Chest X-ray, PA view. Patient: 51 years old, sex M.
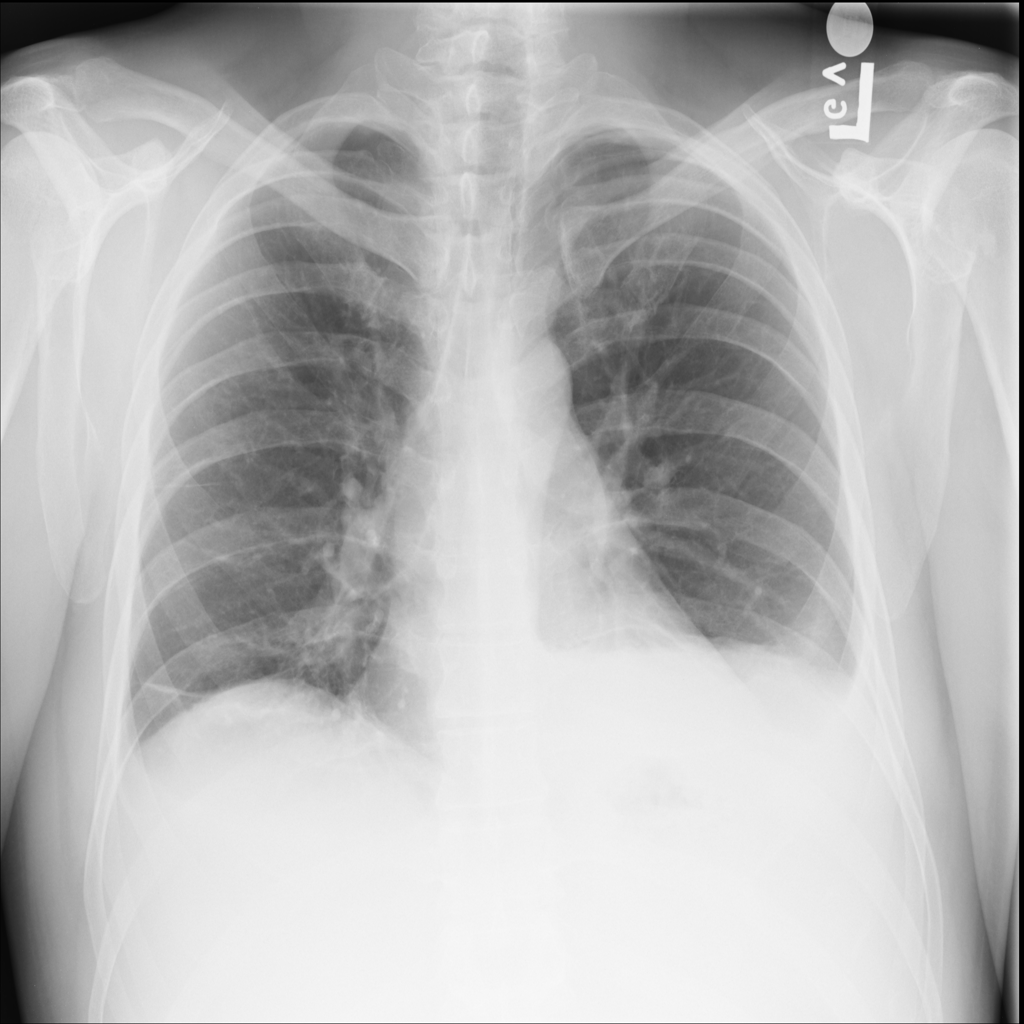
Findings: Atelectasis